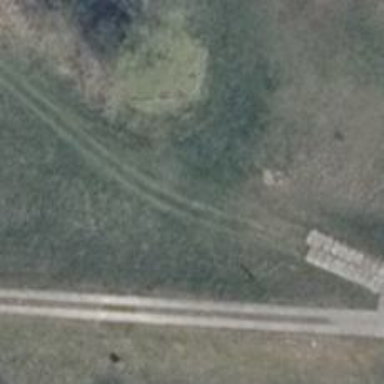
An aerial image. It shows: Track with grade5 tracktype.